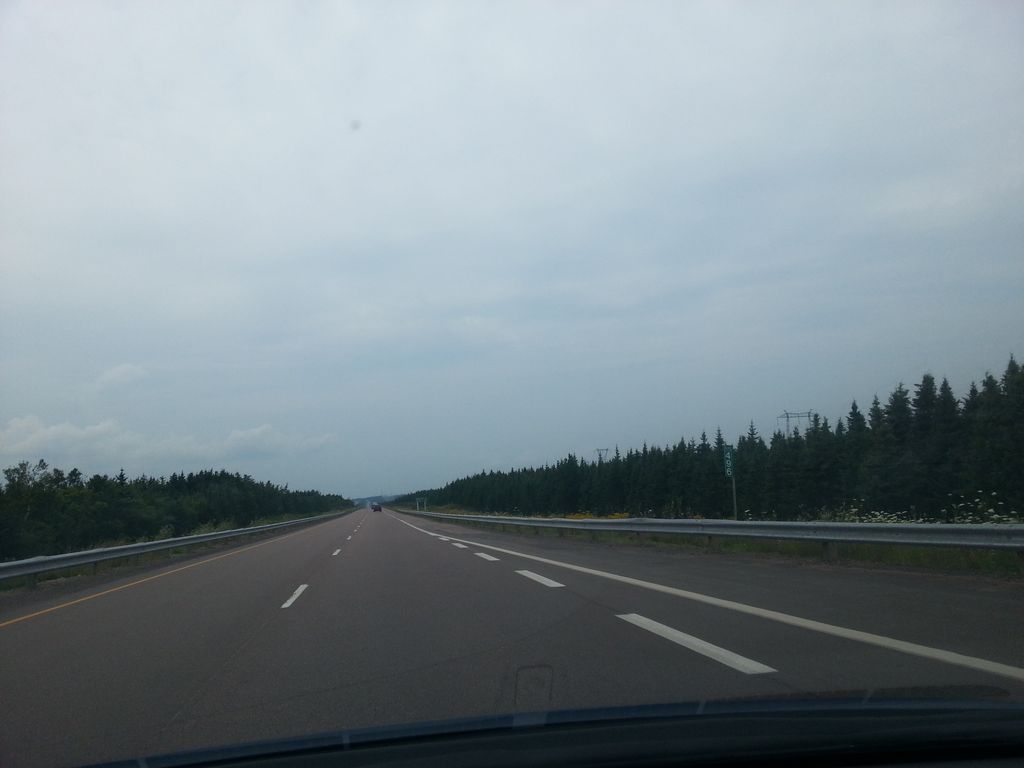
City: charlottetown